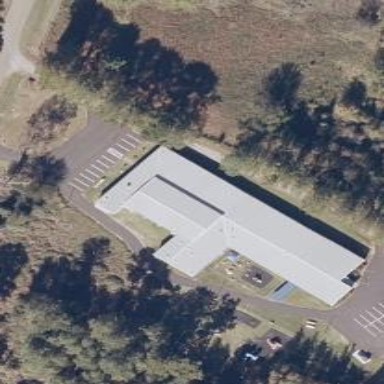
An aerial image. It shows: School.